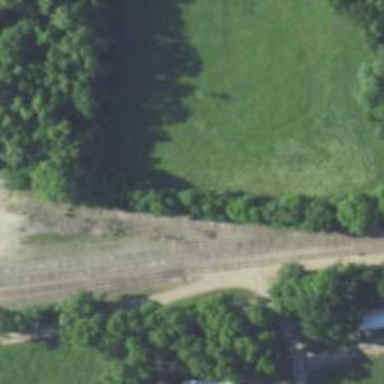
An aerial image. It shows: Railway siding with rails.